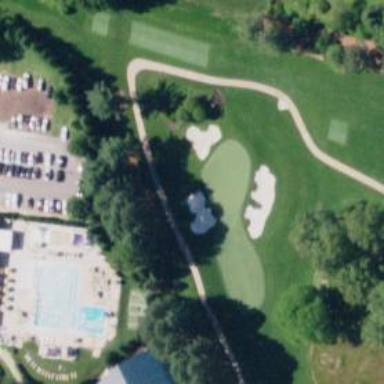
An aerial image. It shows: View of golf hole.